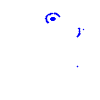
Particle: electron